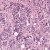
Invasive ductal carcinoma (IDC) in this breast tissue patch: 1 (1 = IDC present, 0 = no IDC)